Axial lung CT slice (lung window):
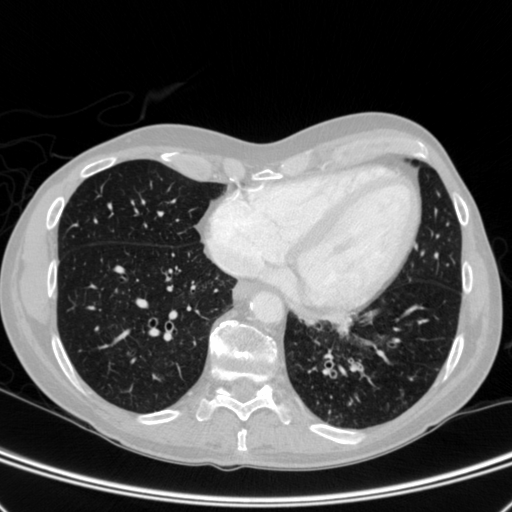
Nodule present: no